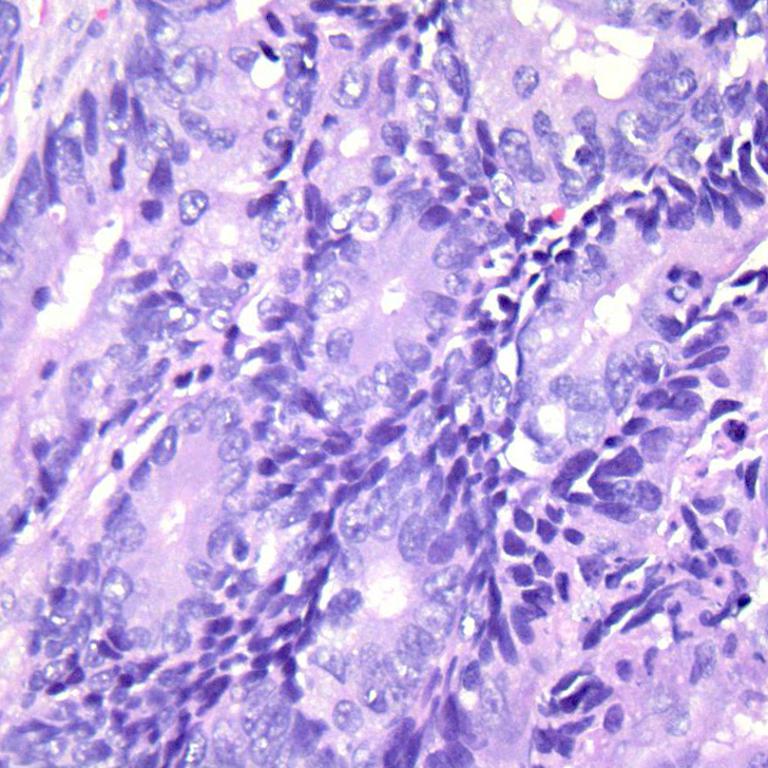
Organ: colon
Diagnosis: adenocarcinomas